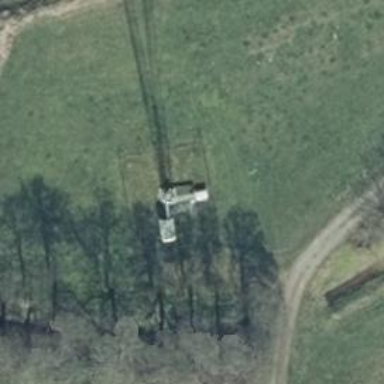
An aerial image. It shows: Mast structure.